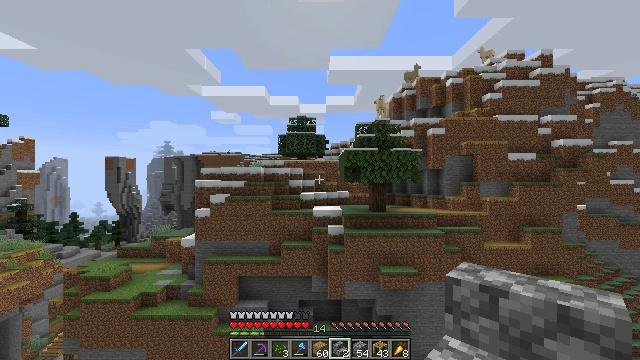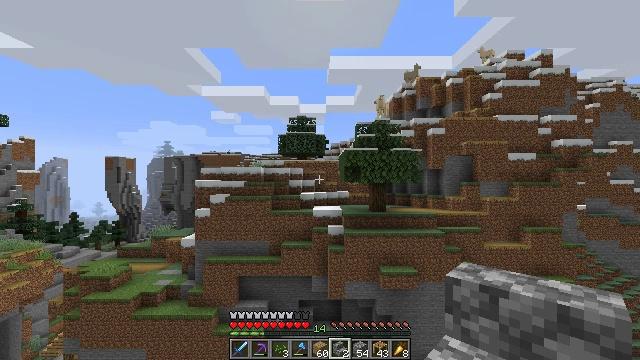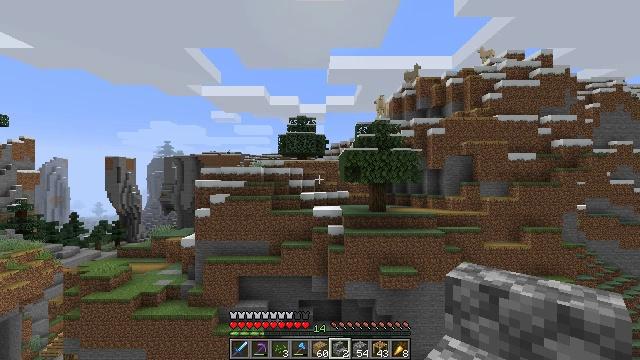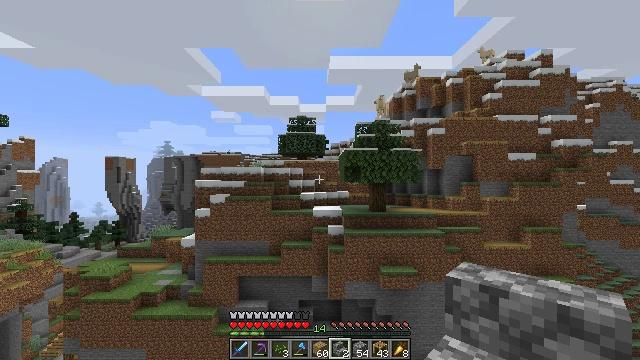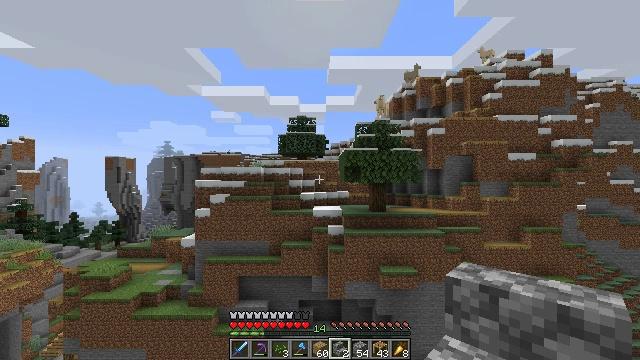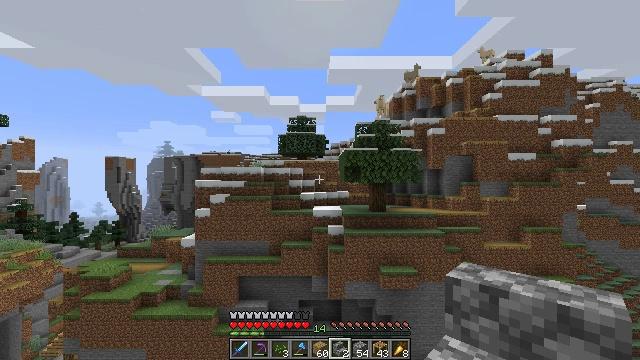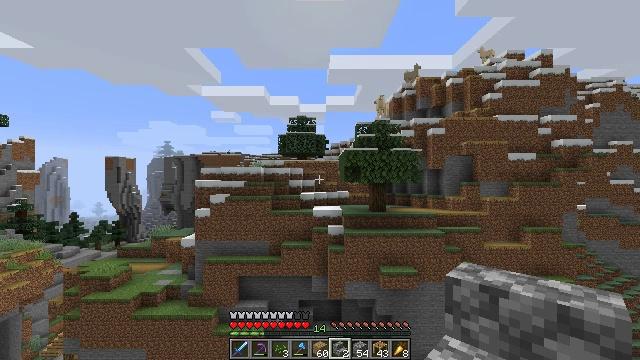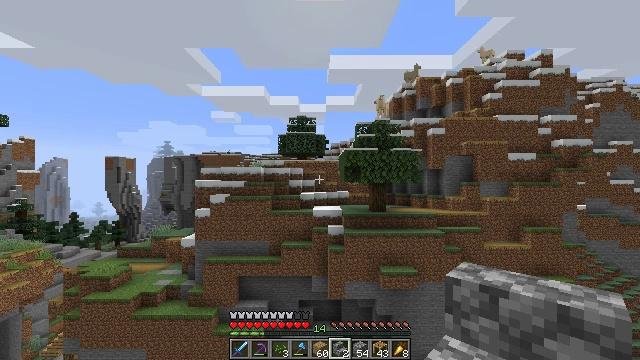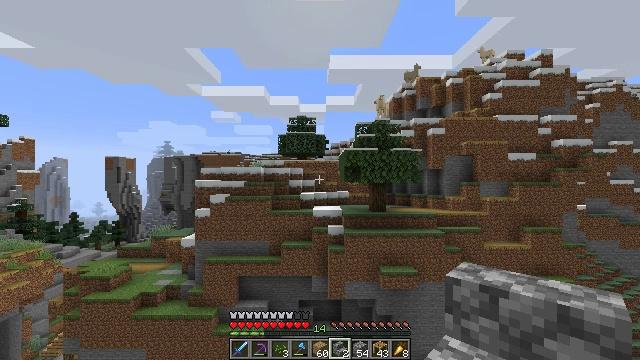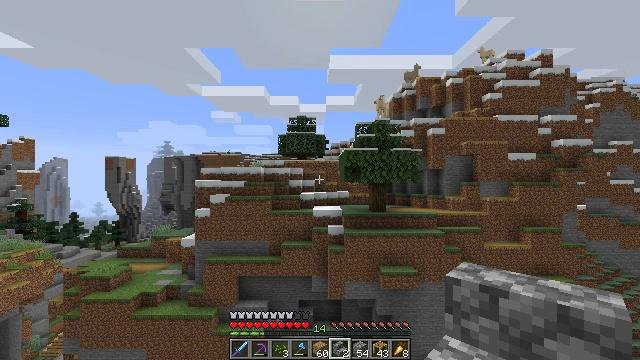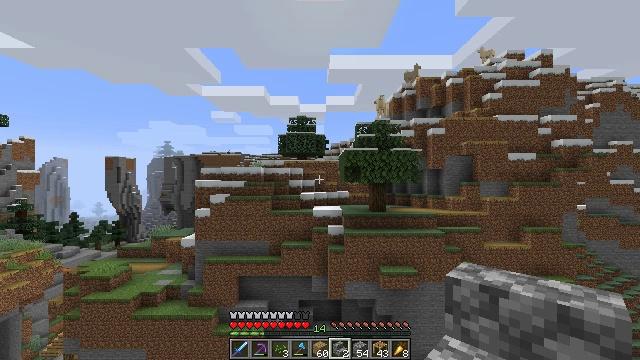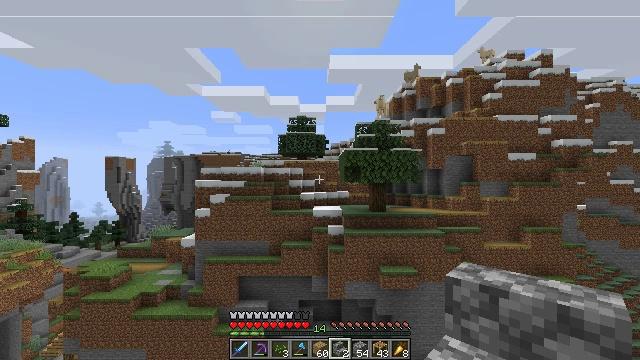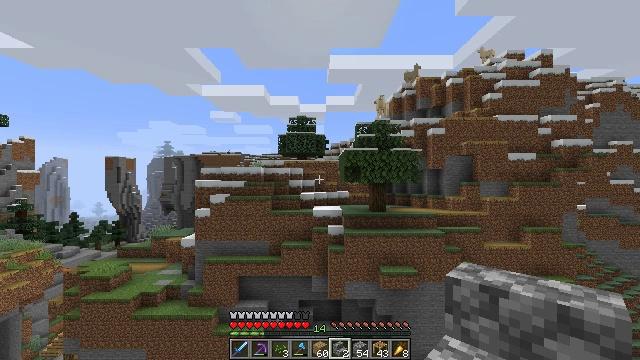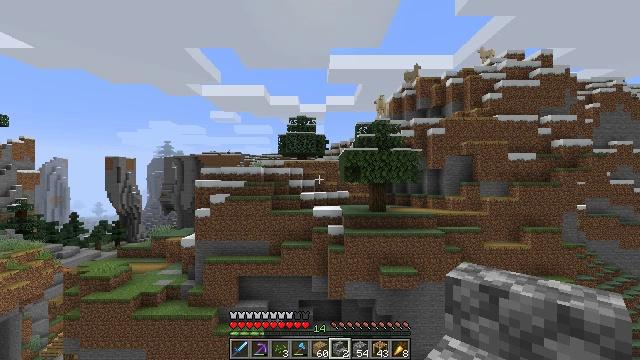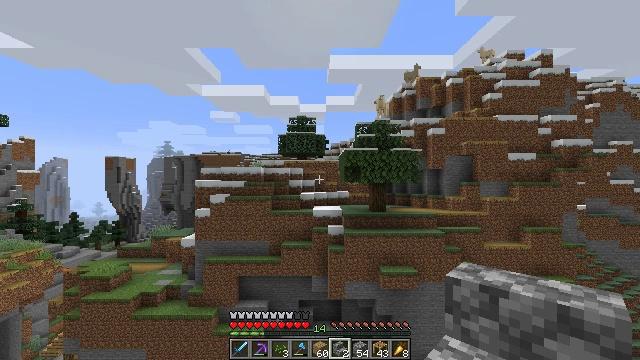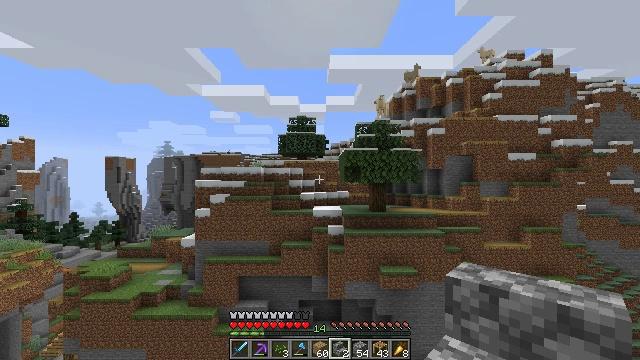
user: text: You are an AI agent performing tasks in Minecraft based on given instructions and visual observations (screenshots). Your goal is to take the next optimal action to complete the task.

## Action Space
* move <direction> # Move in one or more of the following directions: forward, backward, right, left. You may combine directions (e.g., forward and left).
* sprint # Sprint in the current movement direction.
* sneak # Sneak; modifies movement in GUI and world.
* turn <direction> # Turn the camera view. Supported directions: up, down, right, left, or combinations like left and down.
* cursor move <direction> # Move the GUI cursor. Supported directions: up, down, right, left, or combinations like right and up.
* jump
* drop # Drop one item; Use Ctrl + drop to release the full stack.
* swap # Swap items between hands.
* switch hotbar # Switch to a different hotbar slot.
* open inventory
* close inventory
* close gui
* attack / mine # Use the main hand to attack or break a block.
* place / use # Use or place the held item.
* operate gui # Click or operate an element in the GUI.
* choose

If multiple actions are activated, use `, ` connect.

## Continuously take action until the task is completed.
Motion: motion action
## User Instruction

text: Mine scaffolding to move it.
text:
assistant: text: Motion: no_op
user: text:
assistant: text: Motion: no_op
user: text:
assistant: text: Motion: no_op
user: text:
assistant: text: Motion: no_op
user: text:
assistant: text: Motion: no_op
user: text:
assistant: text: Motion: no_op
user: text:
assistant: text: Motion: no_op
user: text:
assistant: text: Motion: no_op
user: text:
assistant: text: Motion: no_op
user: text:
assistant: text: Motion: no_op
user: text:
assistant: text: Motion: no_op
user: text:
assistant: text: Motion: no_op
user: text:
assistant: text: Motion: no_op
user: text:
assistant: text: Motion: no_op
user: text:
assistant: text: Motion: no_op
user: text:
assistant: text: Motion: no_op
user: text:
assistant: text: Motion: no_op
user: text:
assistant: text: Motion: no_op
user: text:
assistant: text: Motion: no_op
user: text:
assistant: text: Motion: no_op
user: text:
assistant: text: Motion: no_op
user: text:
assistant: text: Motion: no_op
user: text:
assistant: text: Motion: no_op
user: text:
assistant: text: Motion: no_op
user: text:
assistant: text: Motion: no_op
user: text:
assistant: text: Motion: no_op
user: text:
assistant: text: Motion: no_op
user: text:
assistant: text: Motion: no_op
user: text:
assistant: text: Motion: no_op
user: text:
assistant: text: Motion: no_op